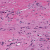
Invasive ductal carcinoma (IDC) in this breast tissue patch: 0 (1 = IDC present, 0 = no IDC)